Question: Can someone help me extract the name parameter and use that on the same HTTP request name
Example if this is the response I got
'''
{
"response_time": 0.014376163482666016,
"applications": [
{
"uid": "gta",
"api_key": "blted0e7982e1cf62a8",
"account_name": "jack",
"name": "Testuser"
}
]
}
'''
the name HTTP Request name depends on the name parameter will be generated

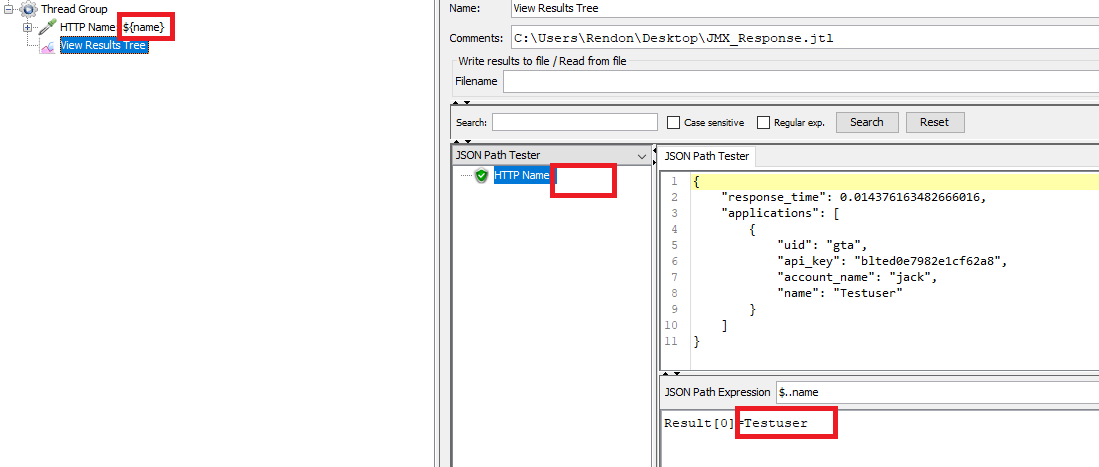
Answer: 1. Add JSR223 Assertion as a child of the request (as per JMeter Test Elements Execution Order you need something which is executed after the JSON Extractor post-processor)
2. Put the following code into "Script" area prev.setSampleLabel(prev.getSampleLabel() + ' ' + vars.get('name'))
3. That's it, now you will have ${name} JMeter Variable added as the postfix for the sampler name